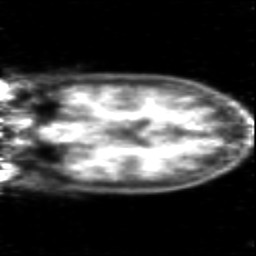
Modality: PET
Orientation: coronal
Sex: female
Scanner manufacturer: siemens